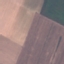
Land use / land cover class: AnnualCrop